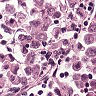
Metastatic tissue present: yes